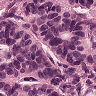
Metastatic tissue present: yes